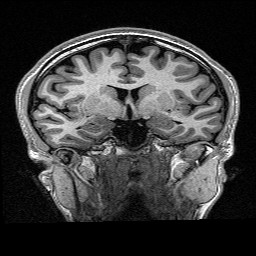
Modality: T1w
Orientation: sagittal
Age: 22
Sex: female
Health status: healthy
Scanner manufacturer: siemens
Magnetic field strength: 1.5 T
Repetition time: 2.73 s
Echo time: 0.00357 s